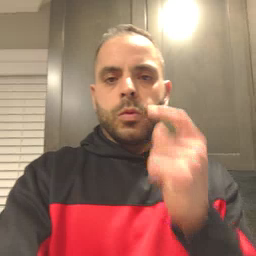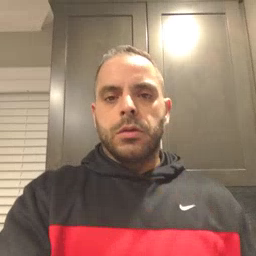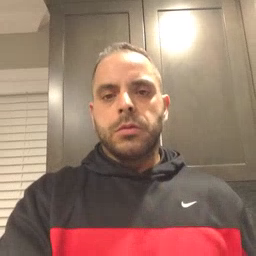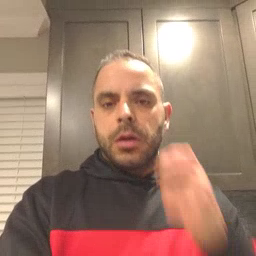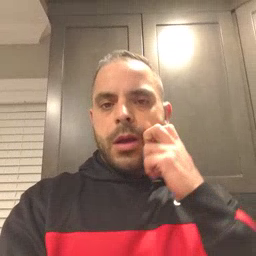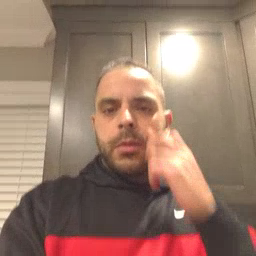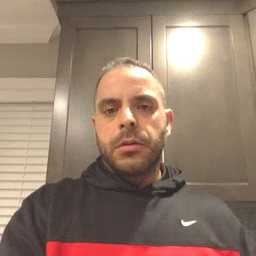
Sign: gum